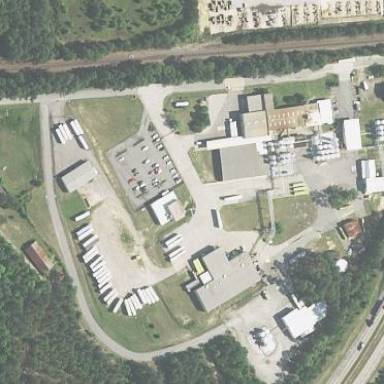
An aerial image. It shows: Recycling center.